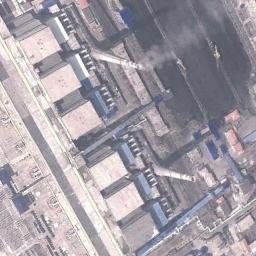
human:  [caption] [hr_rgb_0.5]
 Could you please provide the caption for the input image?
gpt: In the thermal power plant there are workshops and machinery, there are two chimneys, one is smoking, and there is a coal pool next to it .

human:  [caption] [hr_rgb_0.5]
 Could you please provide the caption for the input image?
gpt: The thermal power station is next to some buildings with white mist above .

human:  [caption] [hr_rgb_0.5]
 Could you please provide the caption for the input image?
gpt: There are many buildings next to the thermal power station .

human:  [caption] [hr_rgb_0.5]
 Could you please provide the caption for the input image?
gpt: Here is a smoking thermal power station with a row of red houses next to it .

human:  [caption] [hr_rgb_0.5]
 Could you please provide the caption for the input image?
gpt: There are many buildings on the thermal power station .